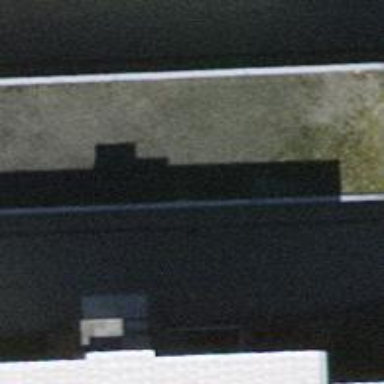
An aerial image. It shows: Dimgray garage building.